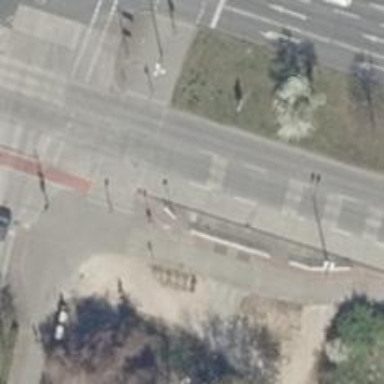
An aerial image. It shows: Crossing with traffic signals.